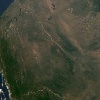
Label: land